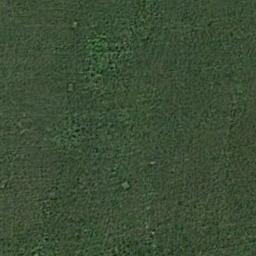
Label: meadow